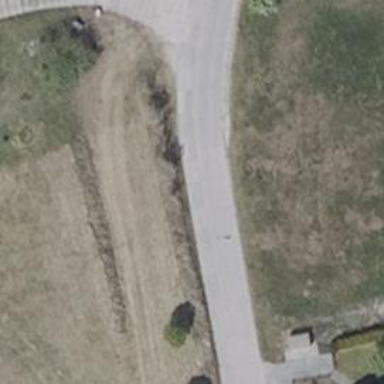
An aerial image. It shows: Residential road made of concrete plates.